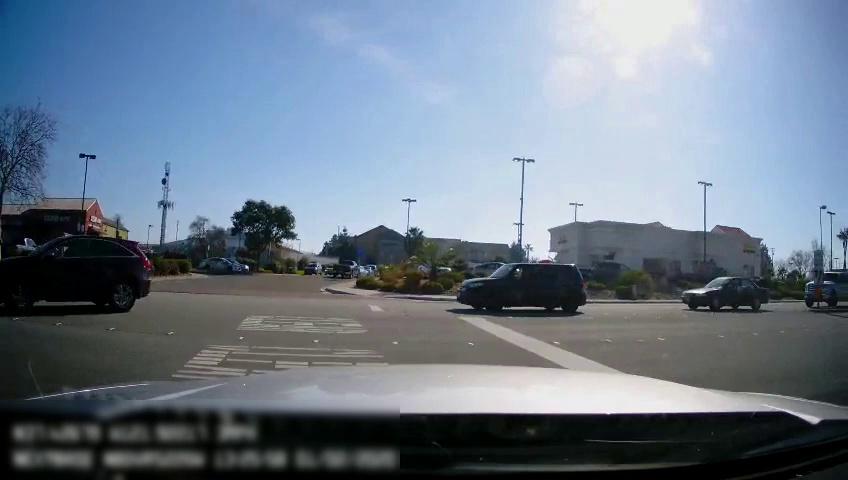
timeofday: Day
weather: Sunny
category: Drivable Space
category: Vehicles | SUV
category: Vehicles | Car
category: Vehicles | Car
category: Vehicles | Truck
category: Vehicles | SUV
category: Vehicles | Car
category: Vehicles | Car
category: Vehicles | Truck
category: Lanes | Current Lane
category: Traffic | Signs